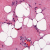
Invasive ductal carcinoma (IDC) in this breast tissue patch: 0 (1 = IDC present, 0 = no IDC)